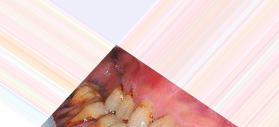
Condition: Tooth Discoloration